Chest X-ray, PA view. Patient: 50 years old, sex M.
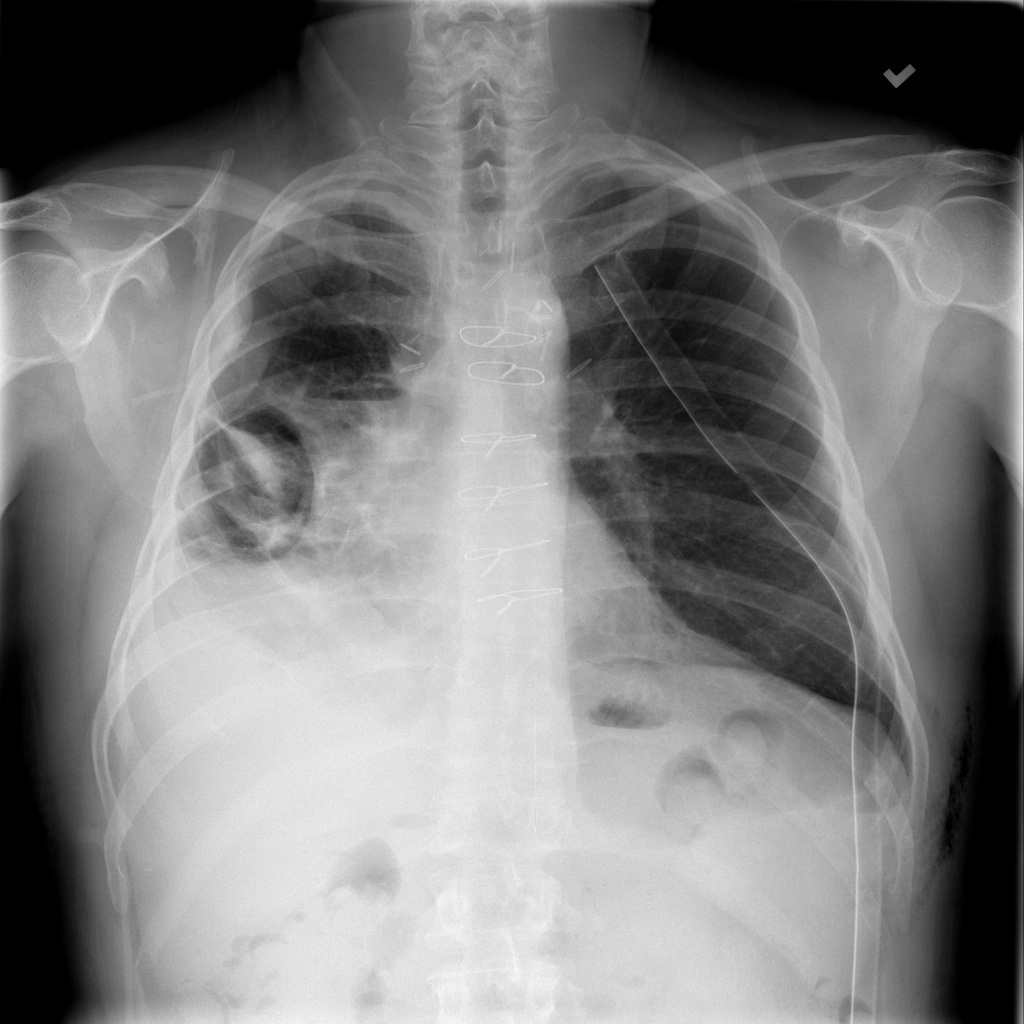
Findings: Emphysema, Infiltration, Nodule